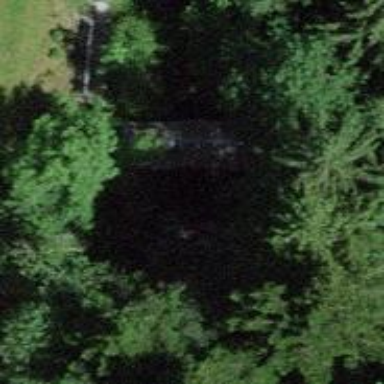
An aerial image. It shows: Culvert tunnel passing through ditch.